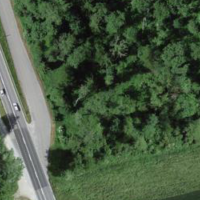
EUNIS habitat code: 44
Species observed at this site:
Larus michahellis
Alauda arvensis
Ardea alba
Sturnus vulgaris
Emberiza citrinella
Linaria cannabina
Milvus milvus
Larus canus
Buteo buteo
Gallinago gallinago
Larus cachinnans
Columba palumbus